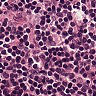
Metastatic tissue present: no